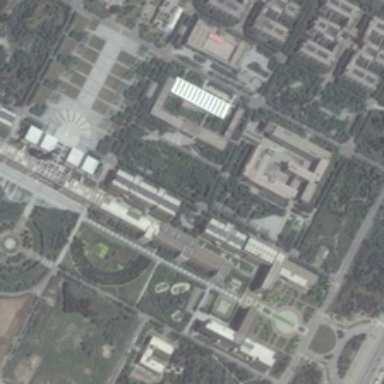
A building is in front of the central square, surrounded by dark green trees .